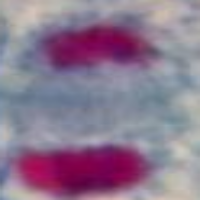
Label: telophase